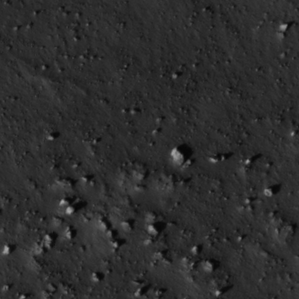
Label: non_frost